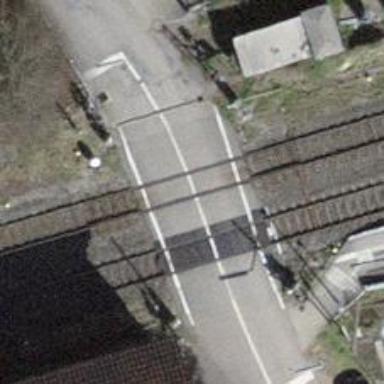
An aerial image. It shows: Level crossing with full barriers and lights.